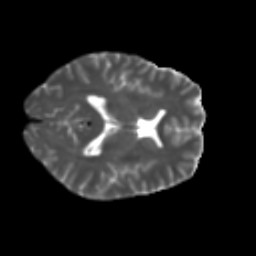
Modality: T2w
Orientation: axial
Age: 34
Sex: female
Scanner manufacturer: ge
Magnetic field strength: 3 T
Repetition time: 7.8 s
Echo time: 0.0606 s